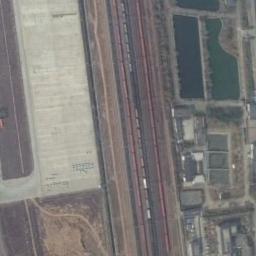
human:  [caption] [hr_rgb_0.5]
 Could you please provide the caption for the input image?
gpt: There are two trains passing by in the picture .

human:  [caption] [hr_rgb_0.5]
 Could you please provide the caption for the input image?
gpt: There are several buildings beside the railway .

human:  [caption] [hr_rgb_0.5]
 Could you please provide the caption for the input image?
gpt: These railways have some trains on the tracks and a white building is on one side of the railways .

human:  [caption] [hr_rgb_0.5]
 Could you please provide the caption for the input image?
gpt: The railway is next to the grass and bare land .

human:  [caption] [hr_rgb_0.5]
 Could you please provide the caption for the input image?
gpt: There are some buildings and farmlands beside the railway .